Question: When creating a bubble plot in ggplot, I'm having an issue adjusting two separate aesthetic choices and I'm sure it has something to do with the way I'm coding my plot. In the below plot, if I assign the color of the bubbles based on a variable like so:
'''
V1<-rnorm(50)
V2<-rnorm(50)
V3<-c(rep("A",10),rep("B",10),rep("C",10),rep("D",10),rep("E",10))
V4<-V2+.1
V5<-c(rep("BF1",9),rep("BF2",11),rep("BF3",8),rep("BF4",12),rep("BF5",10))
DF<-data.frame(V1,V2,V3,V4,V5)
ggplot(DF,aes(x=V1,y=V2,size=V4,label=DF$V3,fill=V5),legend=FALSE)+
scale_y_continuous( limits = c(-3, 3))+
scale_x_continuous( limits = c(-3, 3))+
geom_point(color="black",shape=21,alpha=0.5)+
geom_text(size=2)+
theme_bw()+
scale_size(range = c(5, 20))+
scale_colour_brewer(palette="Blues")
'''

The two issues I have with this plot are
1- I wanted to change the default pallet of colors to something less pastel. I thought using the scale_color_brewer argument would change the colors to "Blues", but obviously this is not the case.
2- Secondly, the legend for V4 now has empty circles, whereas without the aes(fill=) argument the circles were filled. I know this is because I have many colors for my circles now, but I'd prefer to have a solid (black) circle be my legend as opposed to the open circles. Is there a way to override the legend and make the circles filled?
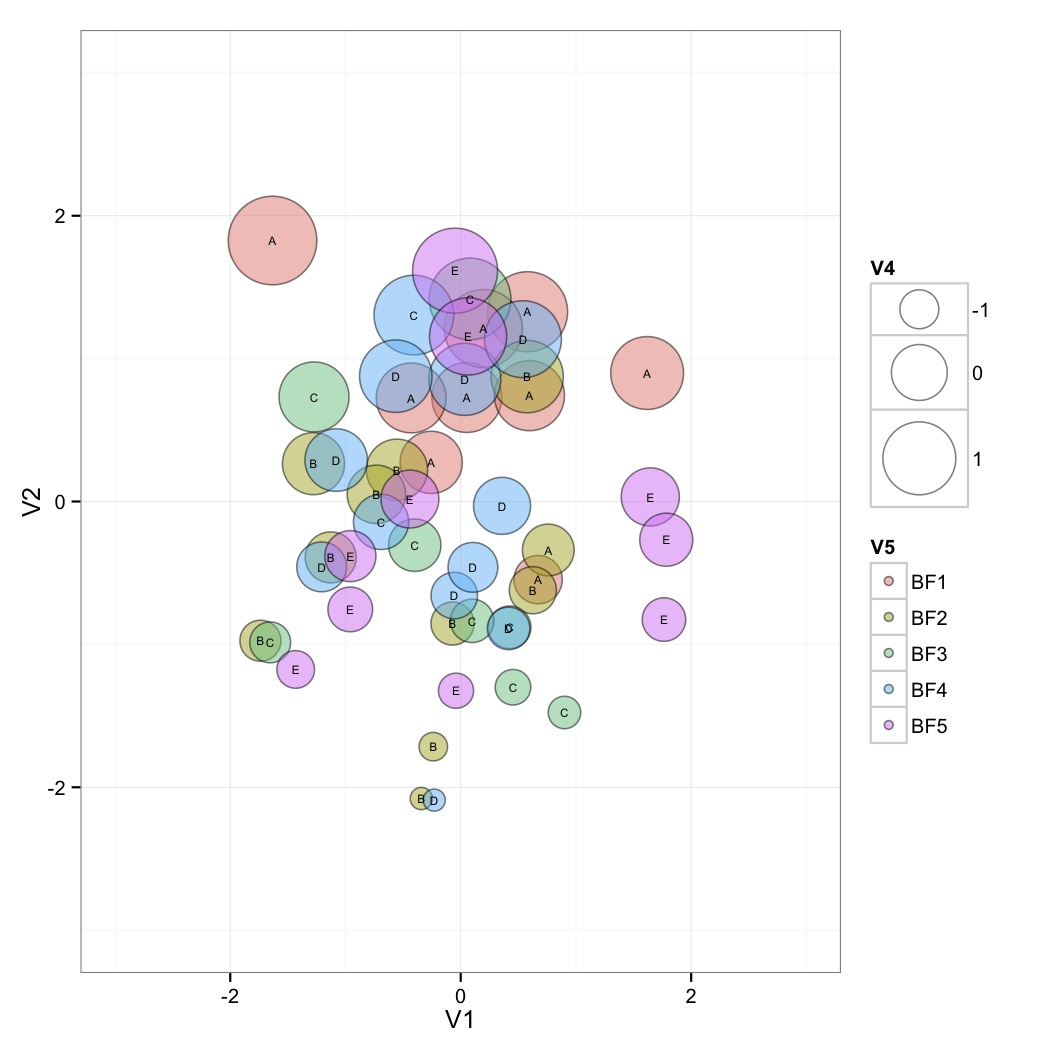
Answer: For (1) use 'scale_fill_brewer(palette="Blues")'
For (2) use 'guides(size=guide_legend(override.aes = list(fill="black", alpha=1)))'
---
update: @BenBoker makes a great point in his comment above. I would suggest at the very least, cranking up the alpha in the legend: add to (2) above: ', color=guide_legend(override.aes = list(alpha=0.9))' or something of that nature